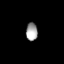
Tissue: lung
Cell type: Myeloid cells
Senescence score: 0.5785
Nuclear area (px): 201
Mean DAPI intensity: 163.98